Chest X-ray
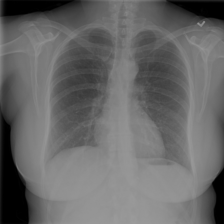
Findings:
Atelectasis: negative
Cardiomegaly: negative
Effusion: negative
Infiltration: negative
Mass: negative
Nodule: negative
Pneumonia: negative
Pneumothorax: negative
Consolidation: negative
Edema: negative
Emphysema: negative
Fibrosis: negative
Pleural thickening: negative
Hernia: negative